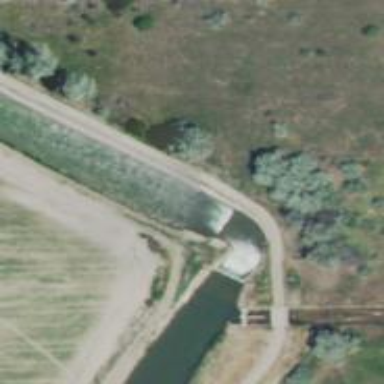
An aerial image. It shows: Weir along the waterway.